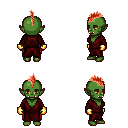
a pixel art fantasy rpg character, female body template, orc, green skin, red robe, red pants, red mohawk hairstyle, gold gloves, four views (front, back, left, right), 2x2 character sprite sheet, small pixel art, hard edges, no anti-aliasing